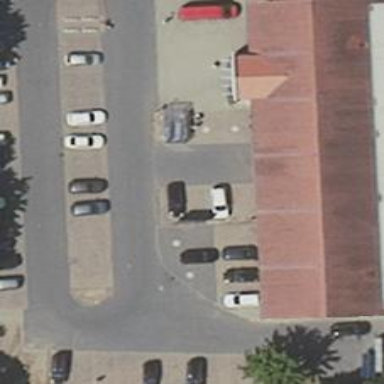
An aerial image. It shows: Parking aisle designated as service road.